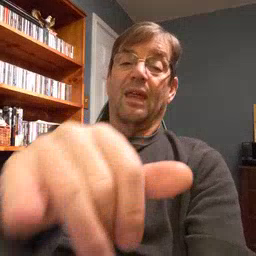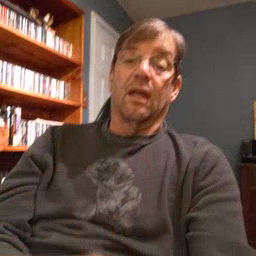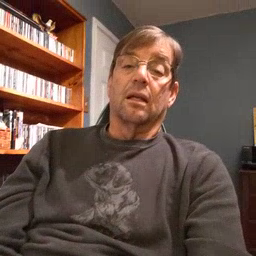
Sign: that